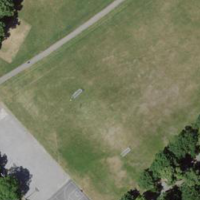
EUNIS habitat code: 53
Species observed at this site:
Corvus corone
Columba palumbus
Parus major
Erithacus rubecula
Streptopelia decaocto
Passer domesticus
Buteo buteo
Cotinus coggygria
Sylvia atricapilla
Turdus merula